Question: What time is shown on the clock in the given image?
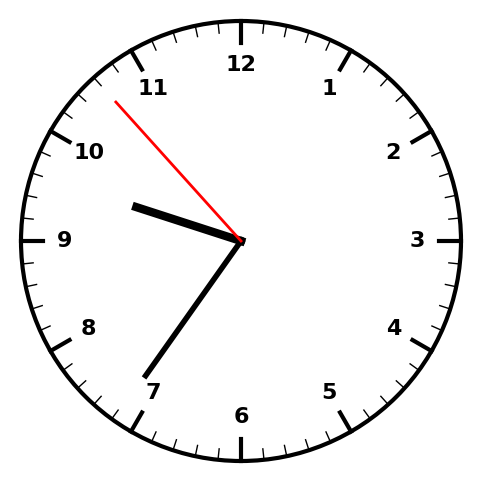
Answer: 09:35:53